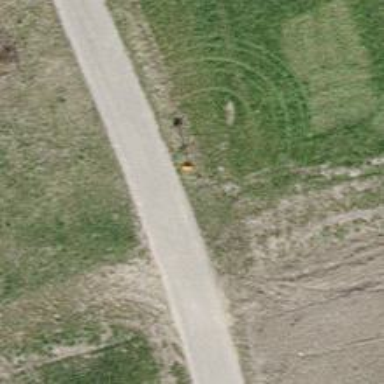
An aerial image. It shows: Pipeline marker.